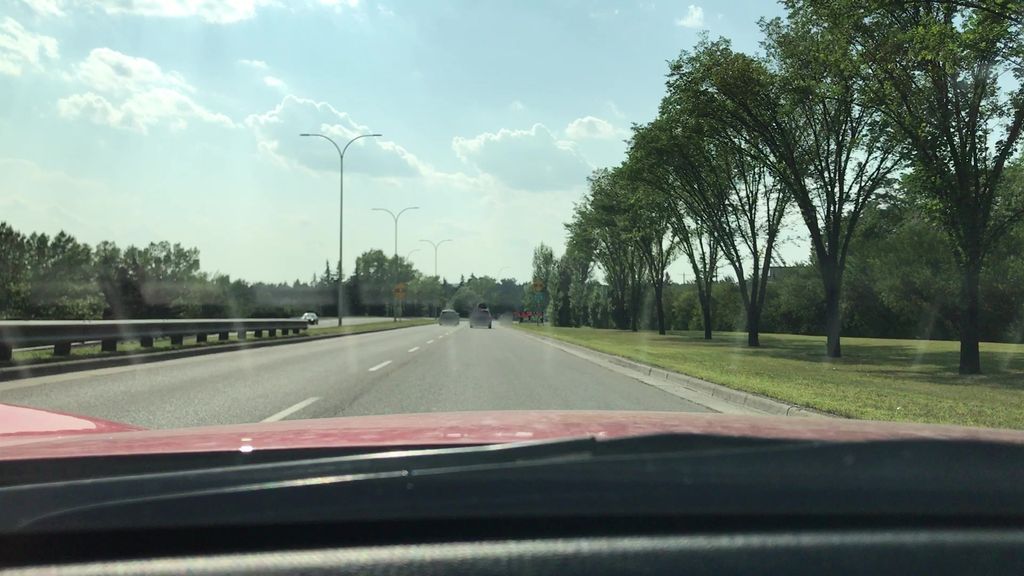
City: calgary